Question: I'm currently working on a site that a an ex-colleague started on and I've noticed that every time the browser window's resolution gets to 768px or lower the navigation turns in to a drop down menu, which seems to be wider than the page itself.
And there's a horizontal scroll bar on the bottom allowing the user to scroll to the right where there's a bunch of white space next to the page.
(here's a picture of the problem I'm having)

Because I didn't built this page from scratch I'm not entirely sure what code I can delete and I'm not entirely sure where the problem lies.
Nor am I that sure of which part of the code to post here.
I did search the site for questions similar to mine and some posts spoke about changing the "overflow" settings but that unfortunately didn't solve the problem for me.
I do apologise if there's an exact same post as mine.
I've uploaded the site at:
<URL>
(so if anyone would like to have a look at the code they can do so there.)
Initially I thought it would it make sense to assume that the error lies somewhere in the media queries because this problem only exists in smaller resolutions, but I'm having second thoughts.
I hope my post made sense, thanks for your time.
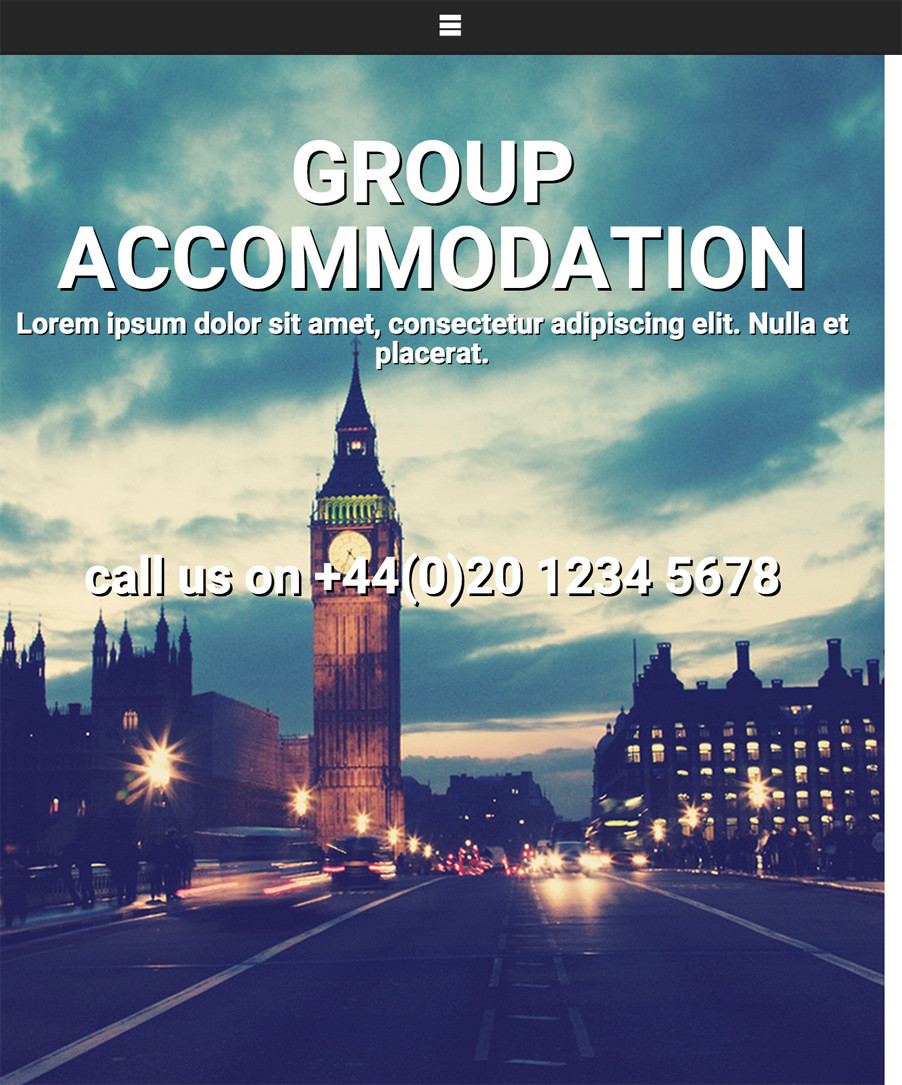
Answer: The problem is that the '#attraction_items' element is wider than its parent, causing the page to scroll horizontally.
Try this:
'''
#attraction_items {
clear: both;
overflow: hidden;
/* margin-left: -12.5px; */
/* margin-right: -12.5px; */
}
'''
If you comment out those two negative margins, the page doesn't scroll horizontally.
Looks like your former co-worker was trying to compensate for the margins on the child elements with class 'col_tiles_1'
'''
.col_tiles_1, .col_tiles_2, .col_tiles_3, .col_tiles_4, .col_tiles_5, .col_tiles_6, .col_tiles_7, .col_tiles_8, .col_tiles_9, .col_tiles_10, .col_tiles_11, .col_tiles_12, .col_tiles_13, .col_tiles_14 {
background-color: #f5f5f5;
background-size: cover;
background-position: center;
position: relative;
height: 344px;
min-height: 1px;
margin-left: 12.5px;
margin-right: 12.5px;
}
'''